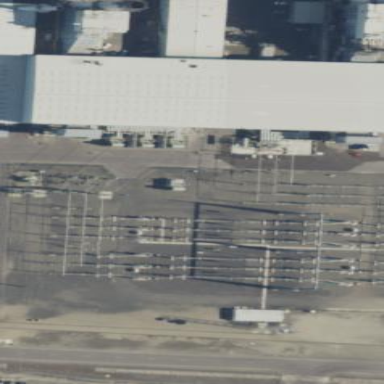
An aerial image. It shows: Power substation primarily used for electricity generation.